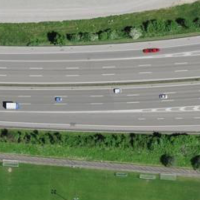
EUNIS habitat code: 57
Species observed at this site:
Columba livia